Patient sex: M
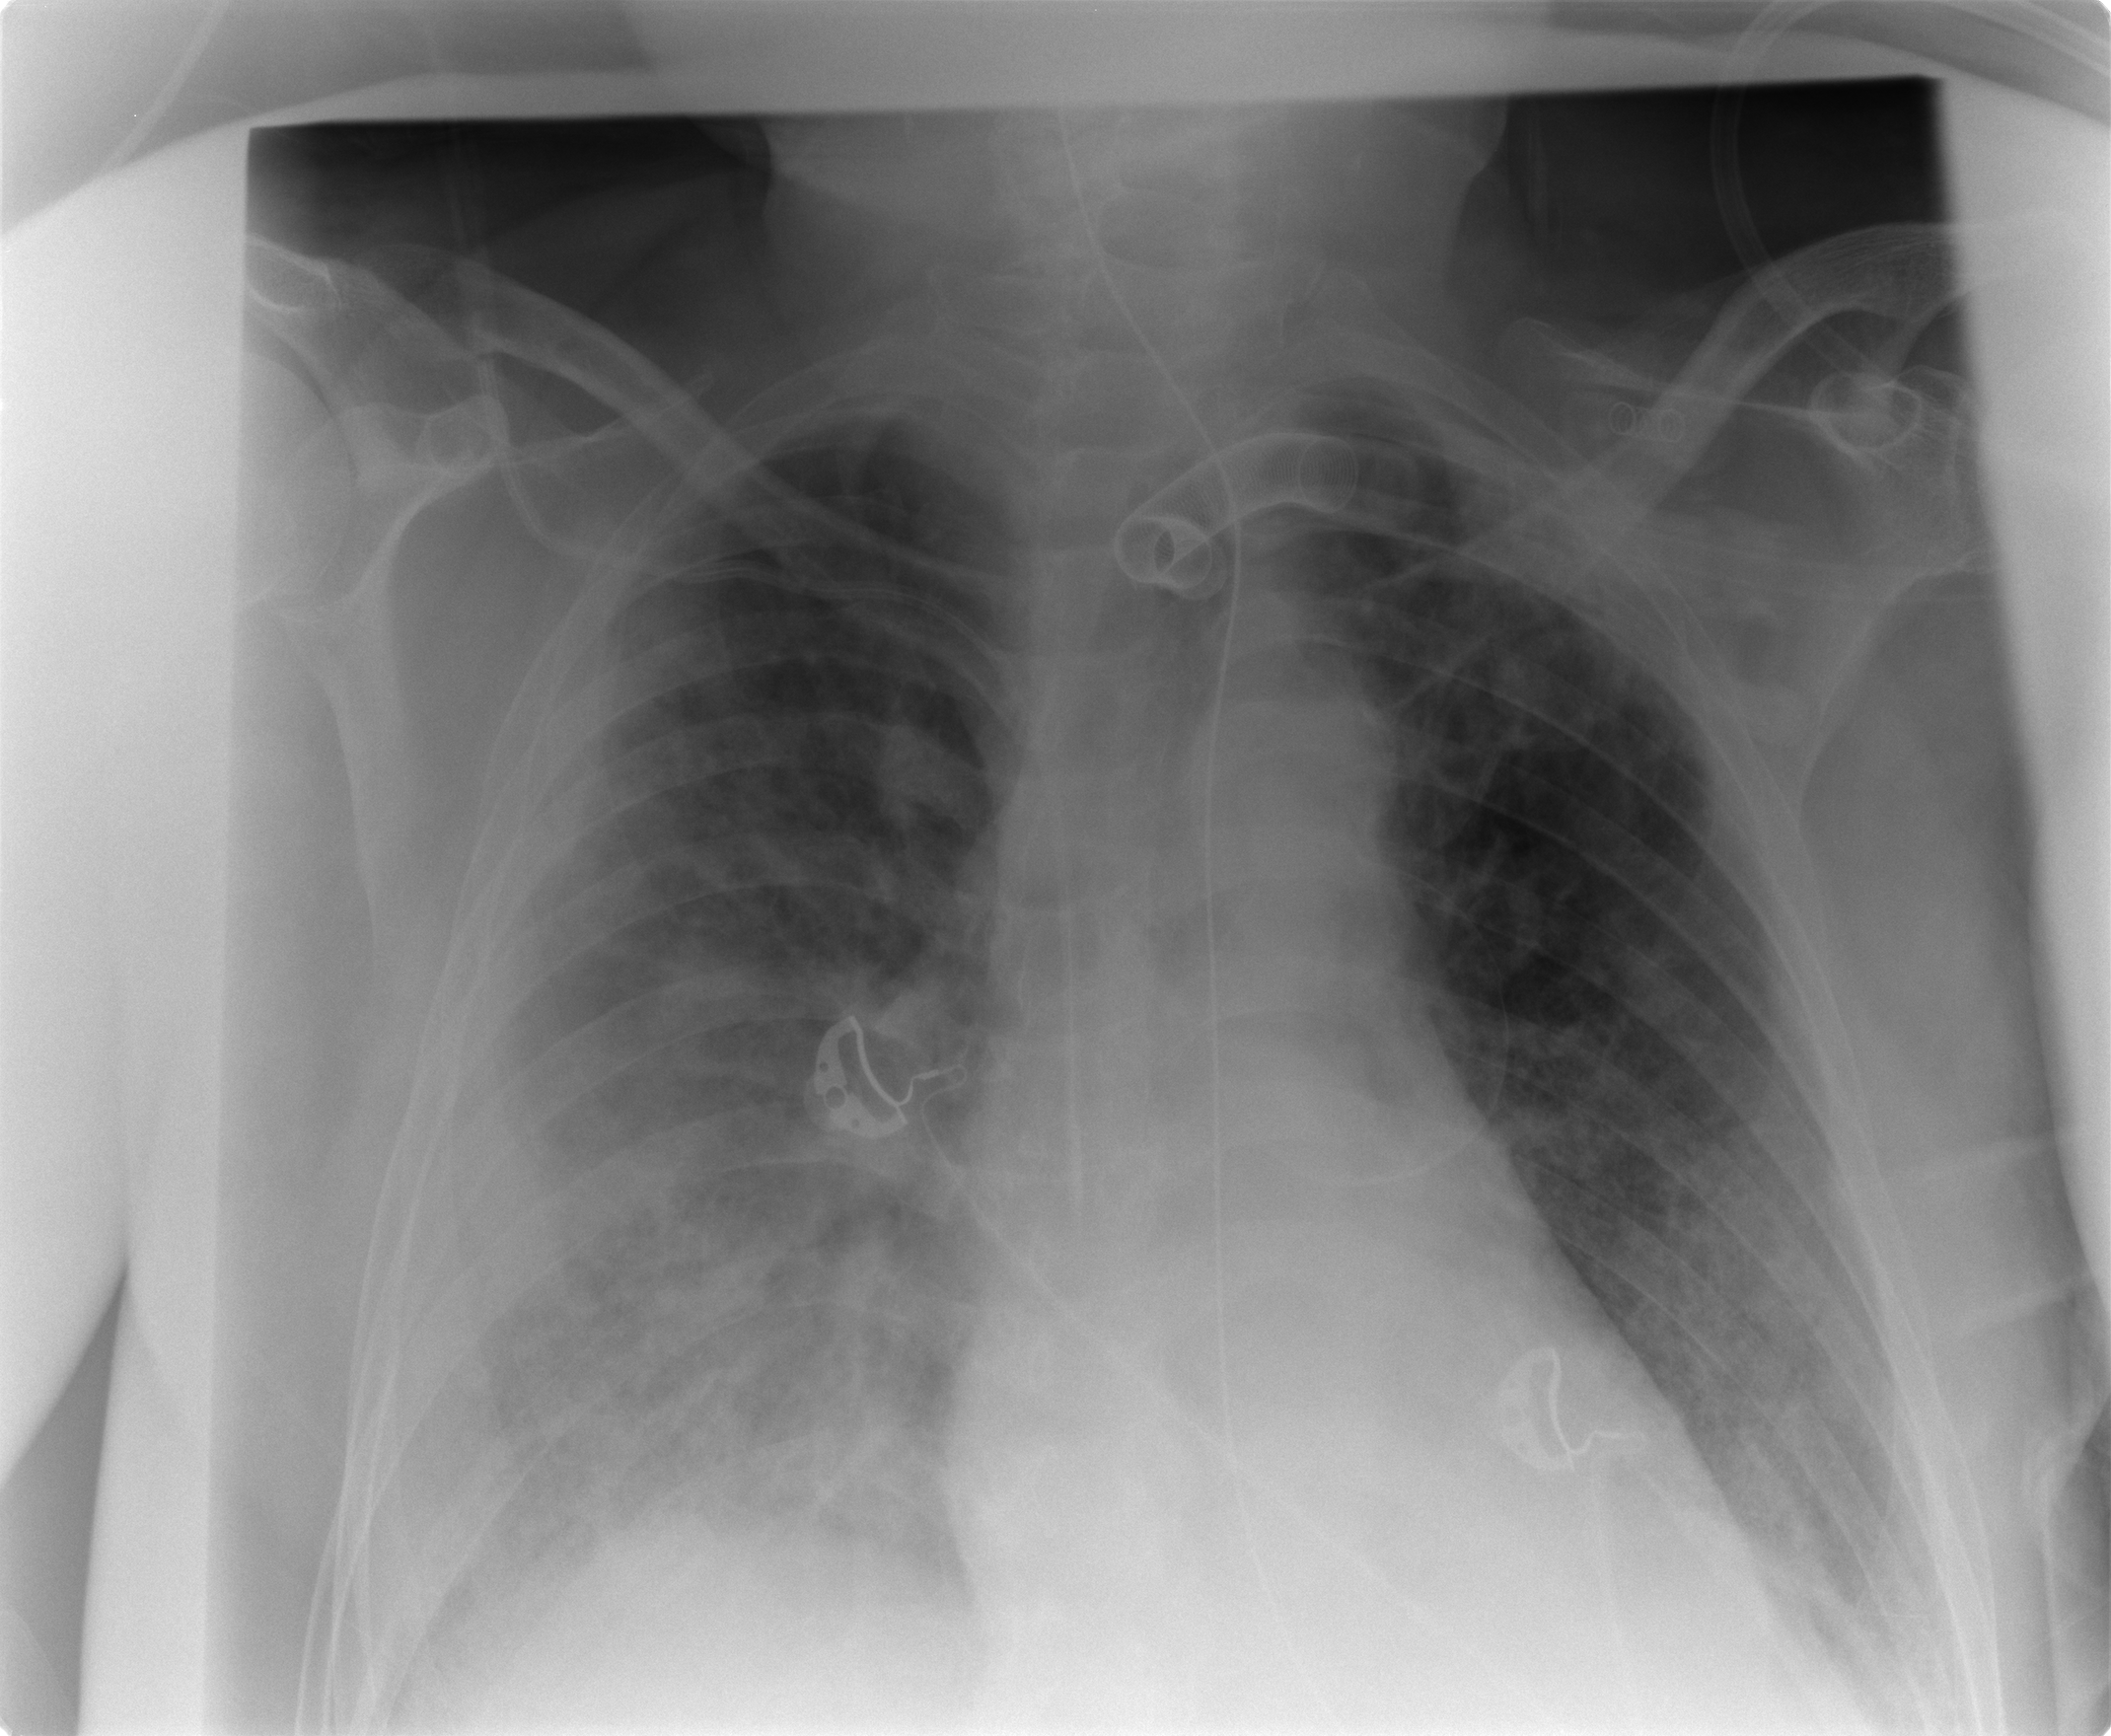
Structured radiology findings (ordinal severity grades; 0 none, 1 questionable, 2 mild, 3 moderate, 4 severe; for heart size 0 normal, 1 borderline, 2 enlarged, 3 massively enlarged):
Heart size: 0
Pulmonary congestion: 3
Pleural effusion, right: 2
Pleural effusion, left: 2
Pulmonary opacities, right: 3
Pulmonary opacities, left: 3
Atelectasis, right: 2
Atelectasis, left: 2